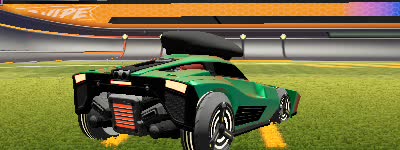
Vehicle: breakout